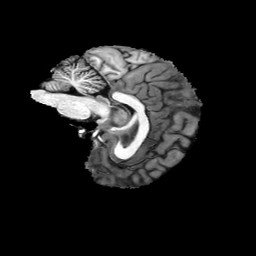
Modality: T1w
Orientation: sagittal
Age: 33
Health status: healthy
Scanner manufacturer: philips
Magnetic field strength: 3 T
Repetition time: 0.007847 s
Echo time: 0.003602 s